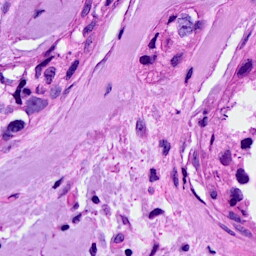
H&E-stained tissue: Breast